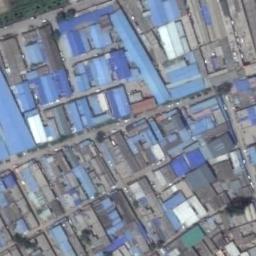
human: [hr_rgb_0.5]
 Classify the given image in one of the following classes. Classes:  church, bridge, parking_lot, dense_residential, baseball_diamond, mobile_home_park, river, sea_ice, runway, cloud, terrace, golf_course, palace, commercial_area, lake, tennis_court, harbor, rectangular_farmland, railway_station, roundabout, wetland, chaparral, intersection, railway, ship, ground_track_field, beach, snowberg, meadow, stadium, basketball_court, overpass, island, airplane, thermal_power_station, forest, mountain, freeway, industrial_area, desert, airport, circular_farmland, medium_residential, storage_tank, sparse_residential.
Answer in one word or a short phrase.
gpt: industrial_area